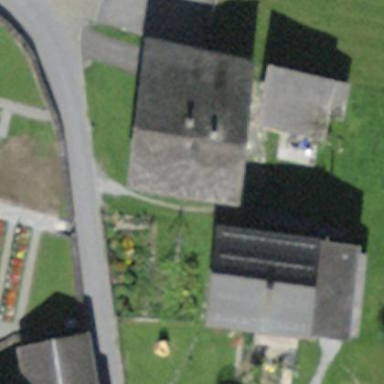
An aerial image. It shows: Historic house.